Question: I was a happy man, having his own happy local pip index. One day I've updated pip client and I'm not happy anymore:
'''
Downloading/unpacking super_package
Getting page https://my_server/index/super_package/
URLs to search for versions for super_package:
* https://my_server/index/super_package/
* https://pypi.python.org/simple/super_package/
Analyzing links from page https://my_server/index/super_package/
Skipping https://my_server/ci/super_package-0.2.2.tar.gz (from https://my_server/index/super_package/) because it is an insecure and unverifiable file.
'''
But WHY?
I have SSL enabled on my server and my 'pip.conf' file looks like this:
'''
[global]
cert = /path/to/my_server/cert.pem
index-url = https://my_server/index
extra-index-url = https://pypi.python.org/simple/
'''
How is 'secure and verifiable'/'insecure and unverifiable' file defined? How PIP distinguishes between them?
Finally:
My own PIP index looks like this:
'''
<html>
<head>
<title>Package Index</title>
<meta name="api-version" value="2" />
</head>
<body><a href="ADMESARfari/index.html">ADMESARfari</a><br/>
<a href="chembl-internal-ws/index.html">chembl-internal-ws</a><br/>
<a href="chembl_api/index.html">chembl_api</a><br/>
...
<a href="gdb/index.html">gdb</a><br/>
</body>
</html>
'''
CA cert of the PIP server is installed on my mac but I'm still having the same problem...

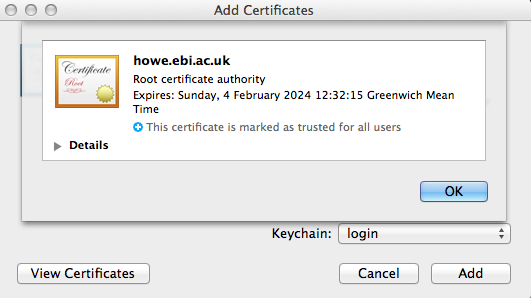
Answer: Are you specifying hashes in your package links? If not, pip won't trust the link.
Check out <URL> for details / examples.